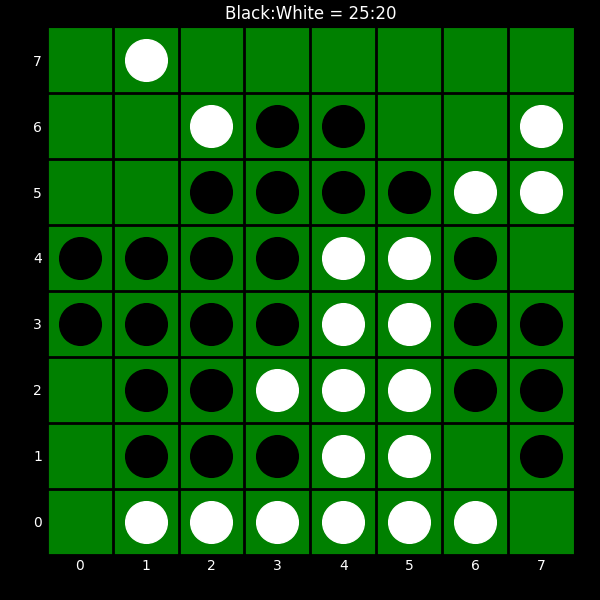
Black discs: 25
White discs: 20